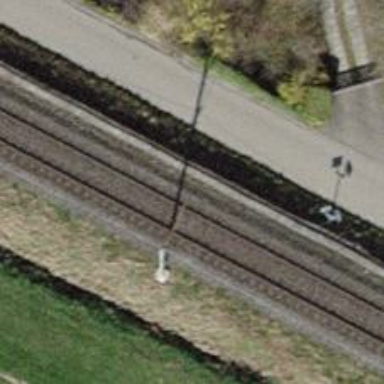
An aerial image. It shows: Railway milestone.